Question: I've installed 'SASS' version and i have the '_settings.scss' file which is all are
commented.

How can i do some settings or some modifications here?
Shall i remove the comments and recompile?
Thanks.
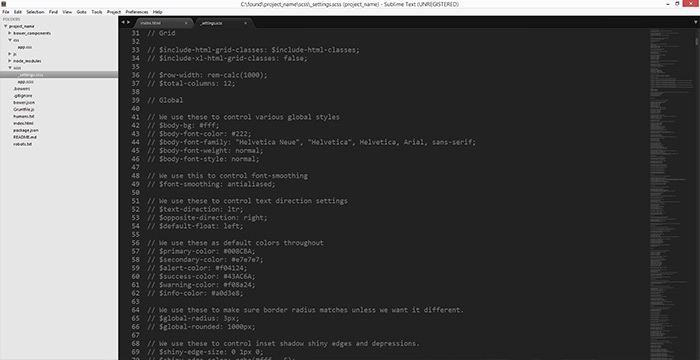
Answer: Yes it's how you do this. And if you need some in depth changes then instead of importing foundation in app.scss file you can import elements individually(most likely you don't need all of them) so you can modify components separately while all other components will load from foundation gem and update.